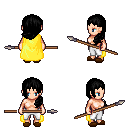
a pixel art fantasy rpg character, female body template, human, light skin, yellow cape, white pants, black left-swept hairstyle, brown slippers, spear, four views (front, back, left, right), 2x2 character sprite sheet, small pixel art, hard edges, no anti-aliasing